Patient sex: M
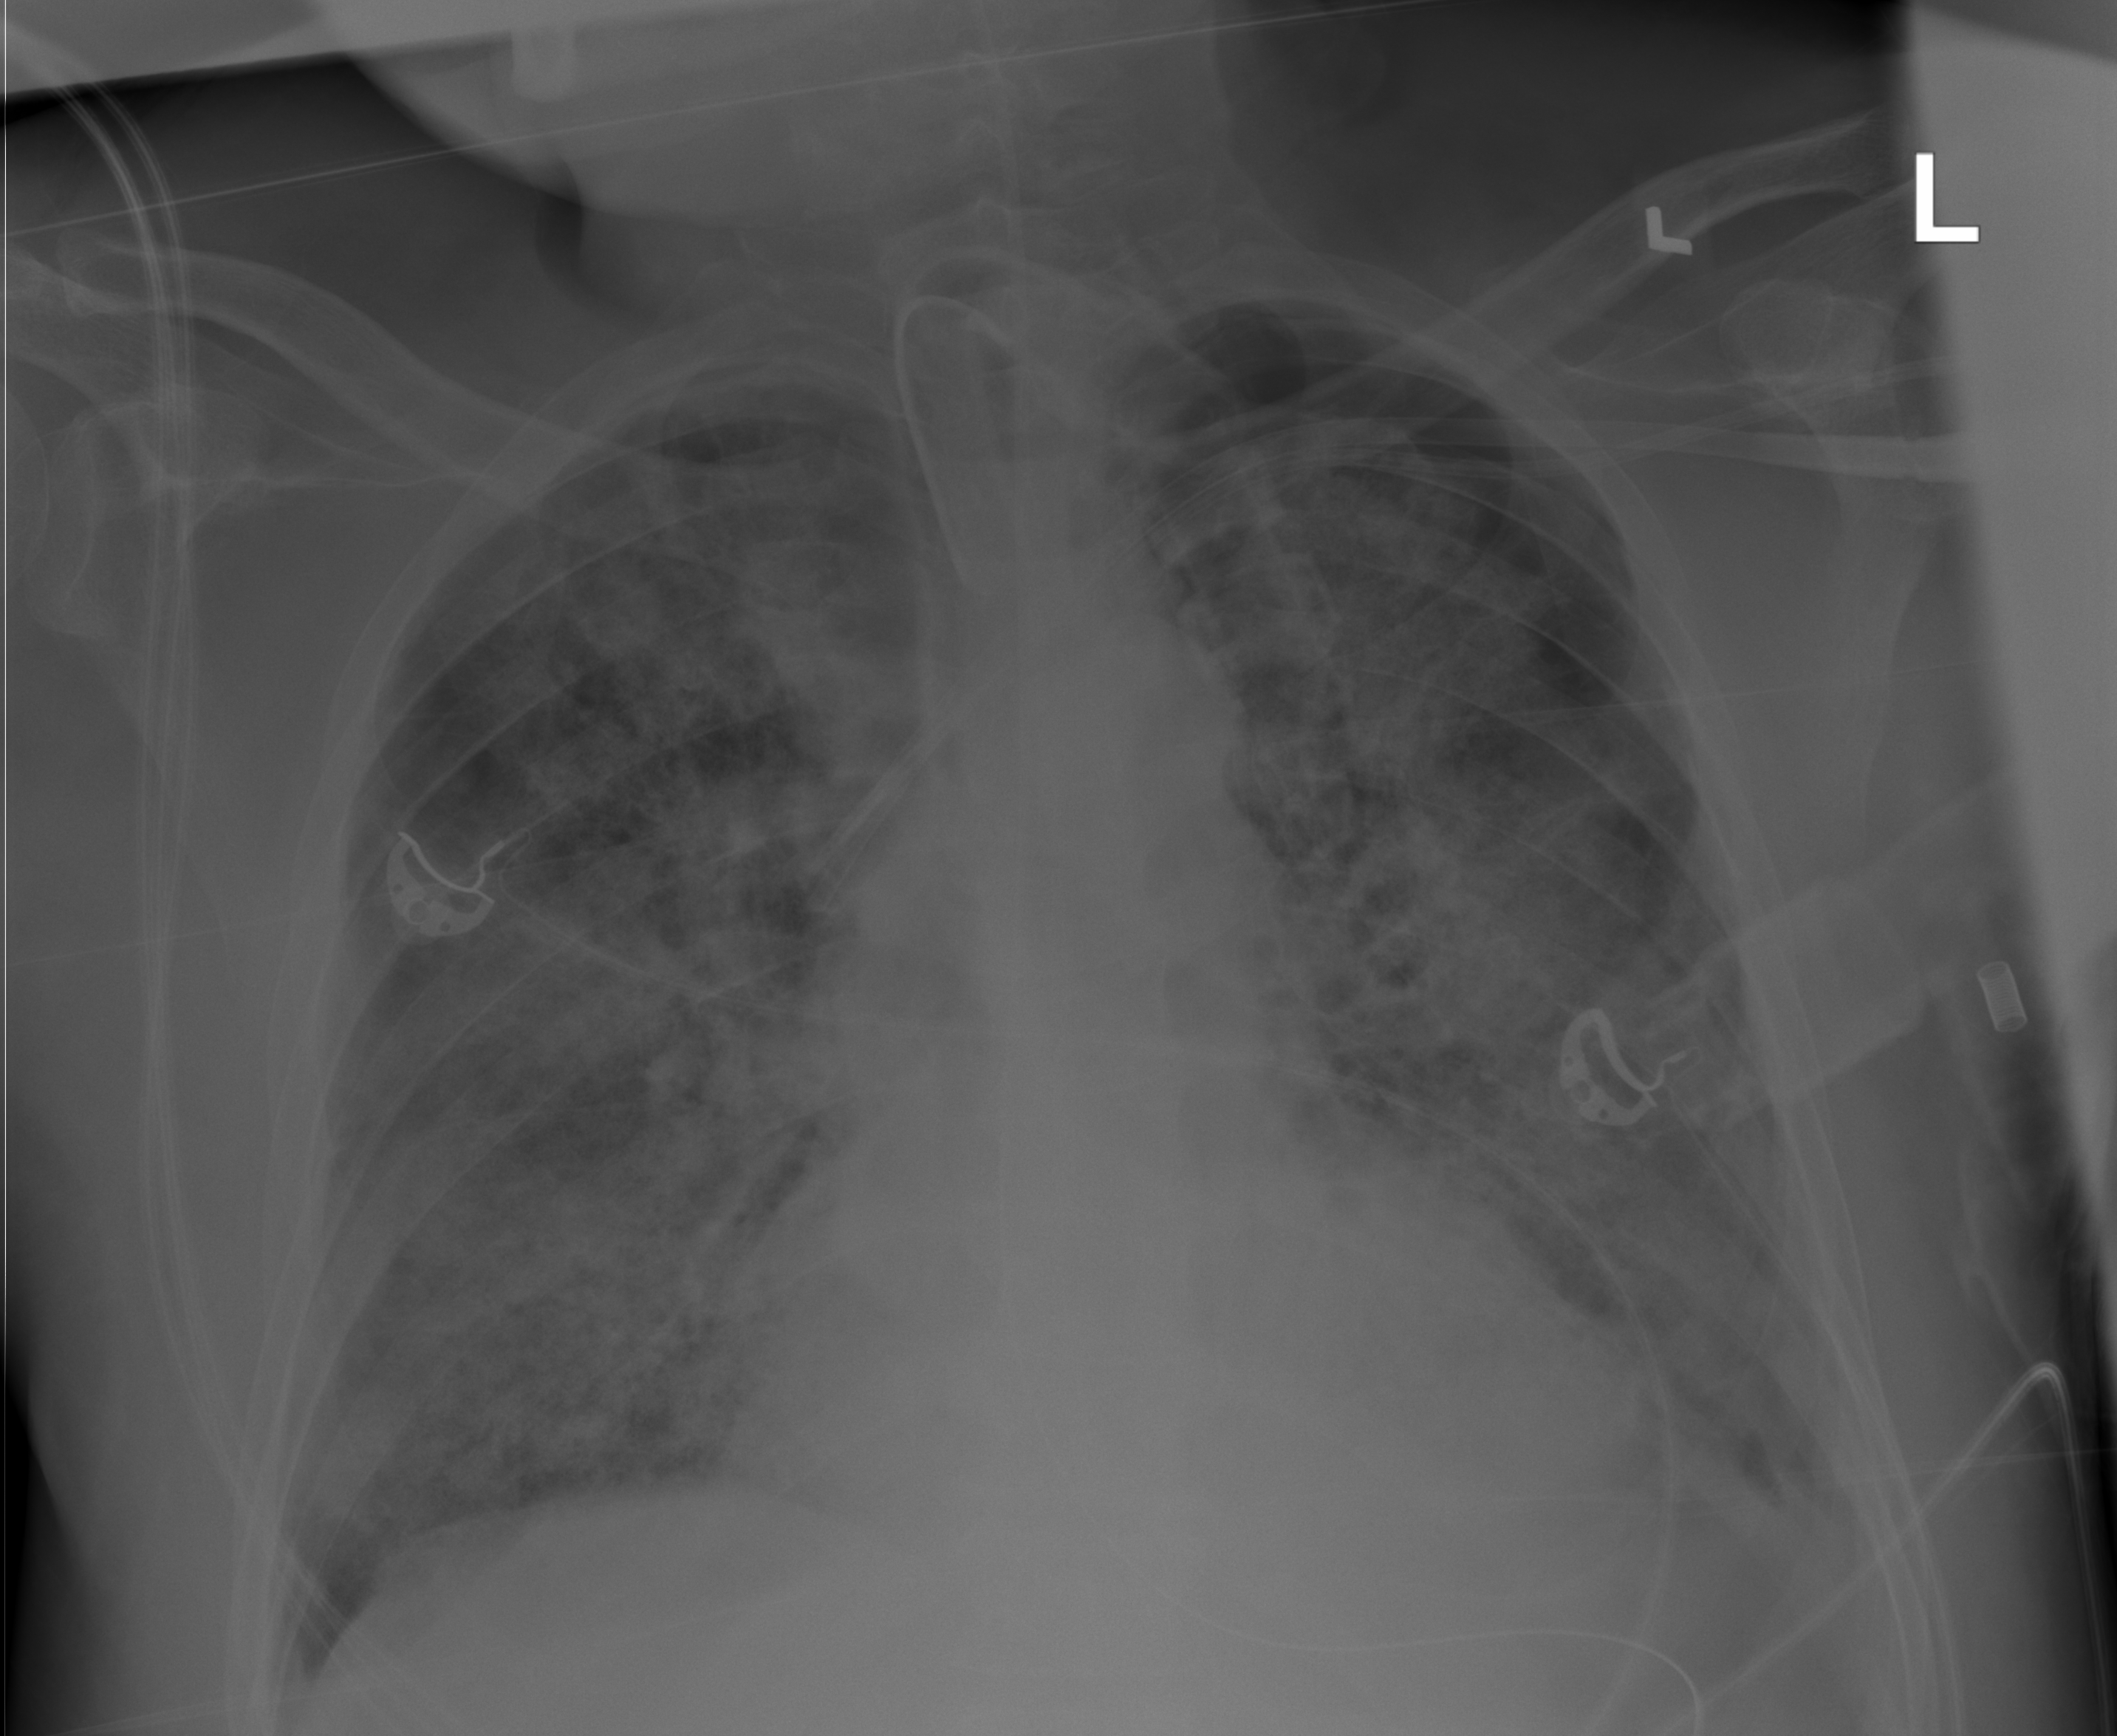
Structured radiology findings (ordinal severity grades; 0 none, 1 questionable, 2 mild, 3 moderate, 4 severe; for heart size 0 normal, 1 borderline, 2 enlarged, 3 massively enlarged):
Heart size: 2
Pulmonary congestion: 2
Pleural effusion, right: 0
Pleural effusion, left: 2
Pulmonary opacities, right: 3
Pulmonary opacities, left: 3
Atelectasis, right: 3
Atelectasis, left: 3